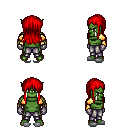
a pixel art fantasy rpg character, male body template, orc, green skin, gold arm armor, metal pants, red unkempt hairstyle, metal gloves, white slippers, four views (front, back, left, right), 2x2 character sprite sheet, small pixel art, hard edges, no anti-aliasing